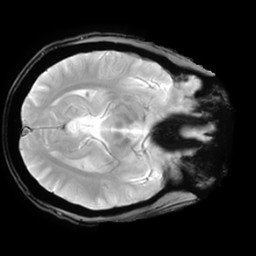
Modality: T2starw
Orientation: axial
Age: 49
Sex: male
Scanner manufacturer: ge
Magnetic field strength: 3 T
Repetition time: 0.65 s
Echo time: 0.02 s